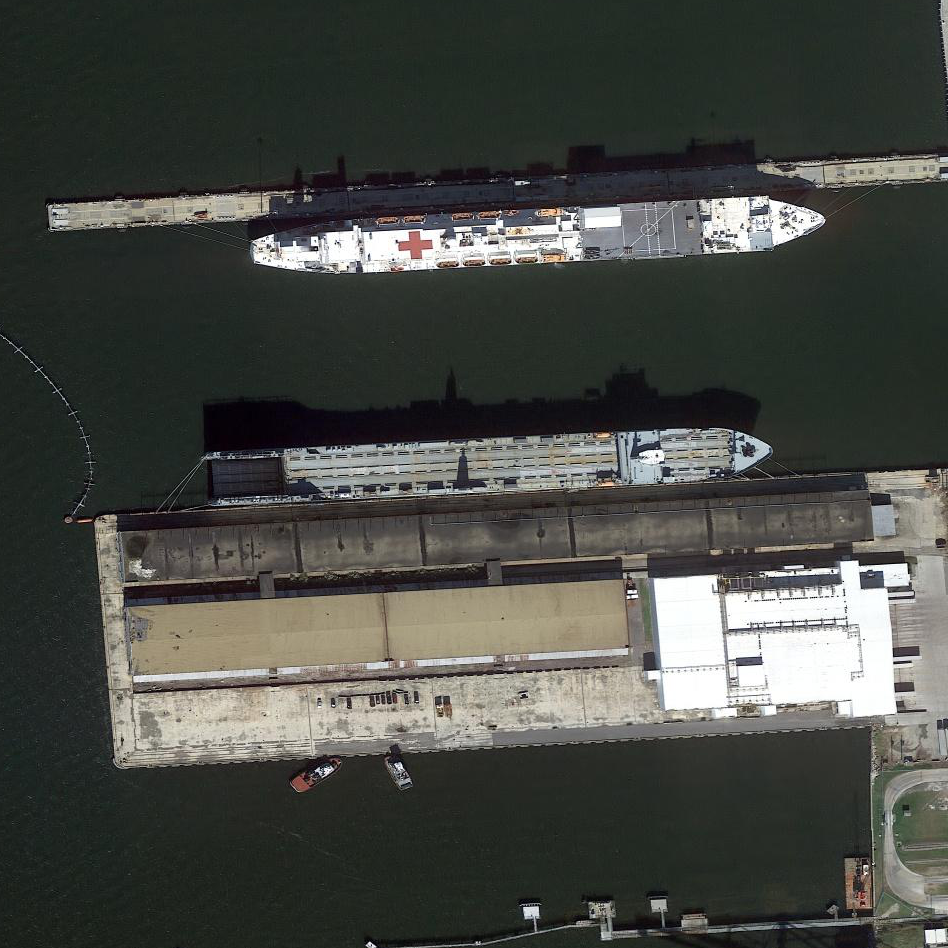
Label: civil